Question: I've an activity with few EditTexts, it shows the underlying borders until no background is set. When I set a background for the whole LinearLayout, the EditText's highlighting gray borders go away. Only blue highlights appear when focussed.
How do I get those gray borders like in the screenshot below:

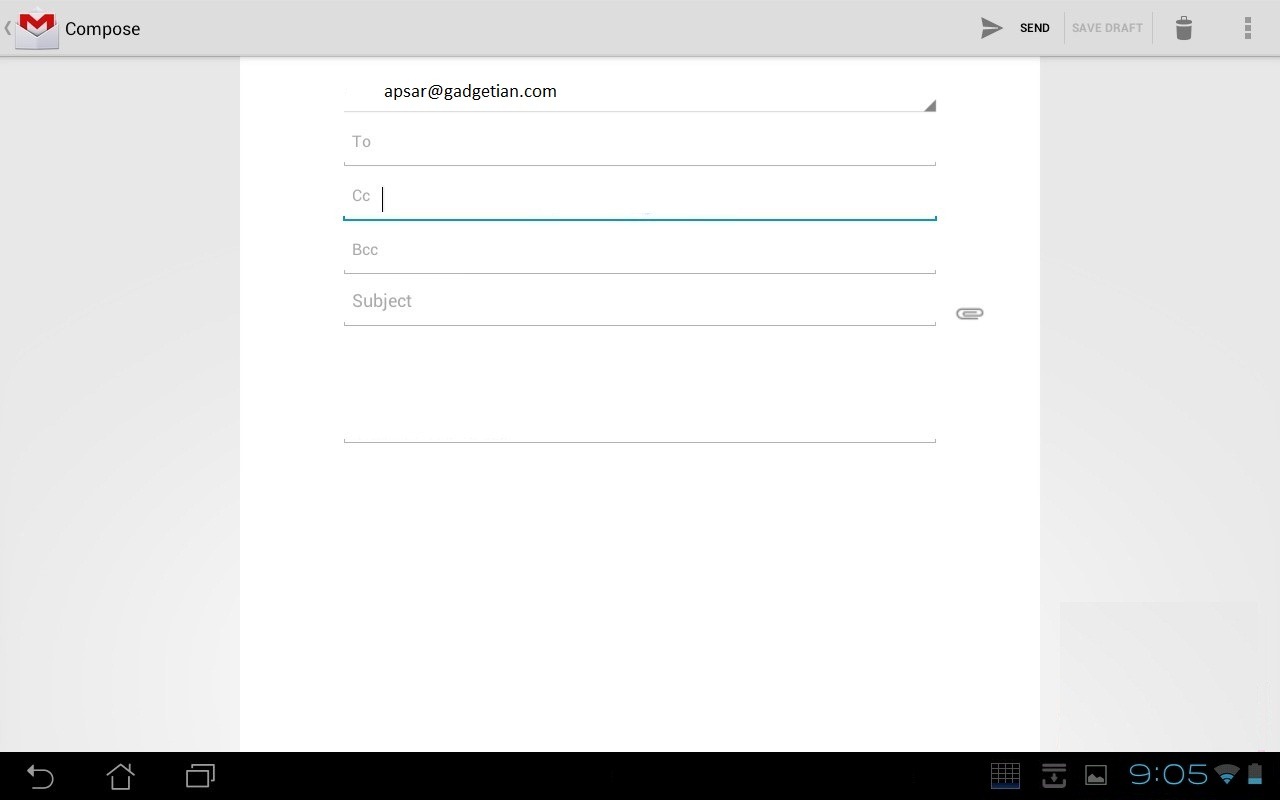
Answer: Setting the theme in manifest does the trick:
'''
android:theme="@android:style/Theme.Holo.Light.DarkActionBar"
'''